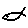
Label: fish